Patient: sex F, age 60
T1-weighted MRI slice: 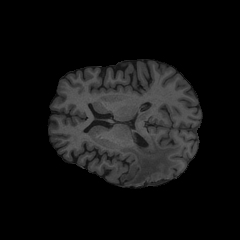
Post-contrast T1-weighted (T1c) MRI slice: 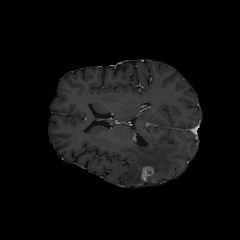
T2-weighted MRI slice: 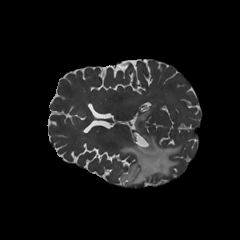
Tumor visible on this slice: yes
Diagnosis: Glioblastoma, IDH-wildtype
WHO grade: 4